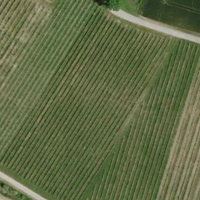
EUNIS habitat code: 52
Species observed at this site:
Dipsacus fullonum